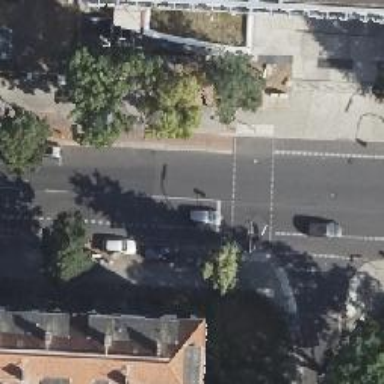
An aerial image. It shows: Road with traffic signals controlling the flow of traffic.